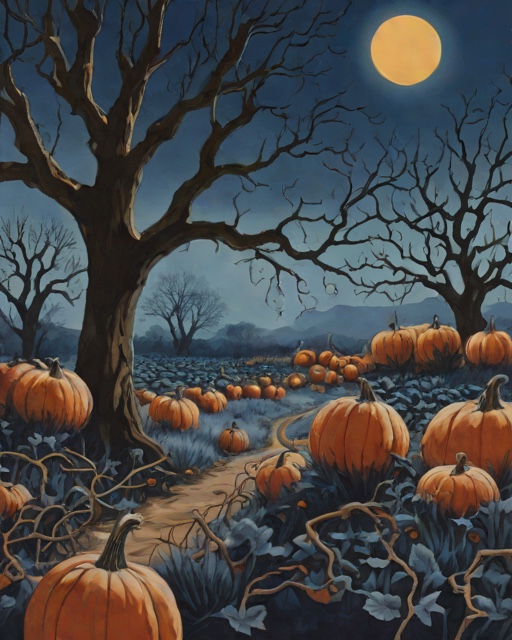
Category: Halloween